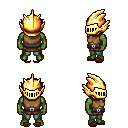
a pixel art fantasy rpg character, male body template, orc, green skin, leather chest armor, teal pants, blue plain hairstyle, gold helm, brown slippers, four views (front, back, left, right), 2x2 character sprite sheet, small pixel art, hard edges, no anti-aliasing